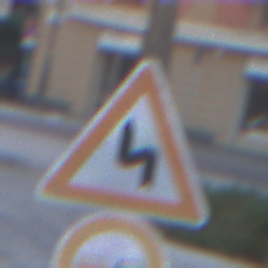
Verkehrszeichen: DoppelkurveZunaechstLinks
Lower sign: Ueberholverbot
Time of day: SunriseSunset
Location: Outdoor (Urban)
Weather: PartlyCloudy
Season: NotSpecified
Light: Natural